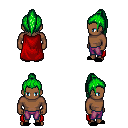
a pixel art fantasy rpg character, male body template, human, dark skin, red cape, magenta pants, green long topknot hairstyle, black slippers, four views (front, back, left, right), 2x2 character sprite sheet, small pixel art, hard edges, no anti-aliasing